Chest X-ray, AP view. Patient: 58 years old, sex F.
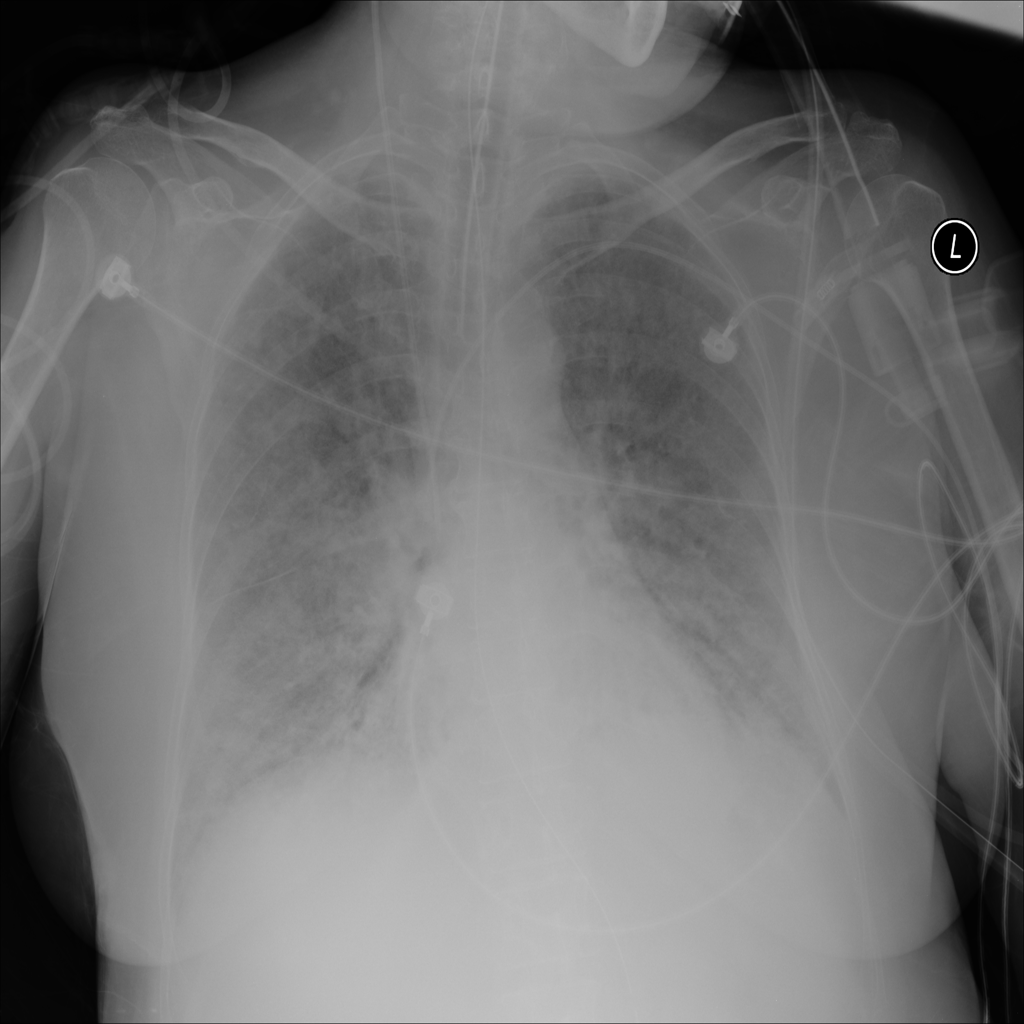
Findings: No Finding